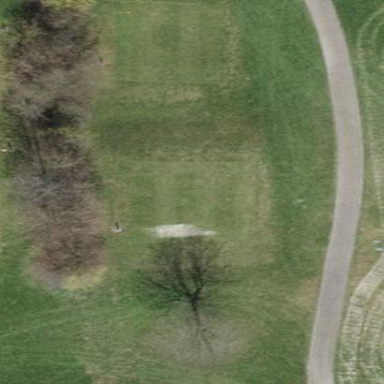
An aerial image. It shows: Grassy area designated as golf tee.